Question: I'm having a particular issue that I was able to zero in on with a particular structure, and I'm not entirely sure why.
Here's the situation: designing a site that is served specifically to iPads, so I do most of my development in Windows Safari (other browsers don't matter). jQTouch generally creates pages of '<ul>''s with '<li>' items for each, so my forms contain all of these. The particular issue I am having is that when I have a '<ul>' block outside of a '<form>' tag, it displays correctly (as in, it stretches the '<ul>' to match whatever height it's contents takes). An easy way to visually check this is to see the background color of the '<ul>'. However, whenever I put it into a 'form' tag, the '<ul>' can no longer tell the height of its contents, and Safari assigns it 'height: 0px' (in the first instance, its assigned a pixel amount that is calculated with its contents' heights, == correct)
Tried to pull out only the important HTML tags and CSS styling in the example - copied the composite CSS that Safari was applying to each tag in order to show precisely what my application is generating across all classes etc., and uses purposefully vague selectors for the example:
CSS:
'''
div {
-webkit-box-flex: 1;
-webkit-box-orient: vertical;
-webkit-transform: matrix(1, 0, 0, 1, 0, 0);
-webkit-user-select: none;
background-color: #DADFE3;
background-image: -webkit-repeating-linear-gradient(left, transparent, transparent 1px, #D4DADF 1px, #D4DADF 7px);
bottom: auto;
display: -webkit-box;
font-family: 'Helvetica Neue', Helvetica;
left: 0px;
margin-bottom: 0px;
margin-left: 0px;
margin-right: 0px;
margin-top: 0px;
min-height: 100%;
overflow-x: hidden;
padding-bottom: 0px;
padding-left: 0px;
padding-right: 0px;
padding-top: 0px;
position: absolute;
right: auto;
top: 0px;
width: 1406px;
z-index: 10;
}
form {
-webkit-margin-after-collapse: separate;
-webkit-margin-before-collapse: separate;
-webkit-user-select: none;
bottom: auto;
display: inline-block;
font-family: 'Helvetica Neue', Helvetica;
height: 671px;
left: auto;
margin-bottom: 0px;
margin-left: 0px;
margin-right: 0px;
margin-top: 0px;
padding-bottom: 0px;
padding-left: 0px;
padding-right: 0px;
padding-top: 0px;
position: static;
right: auto;
top: auto;
width: 1406px;
}
ul {
-webkit-box-shadow: rgba(255, 255, 255, 0.148438) 0px 1px 0px 0px;
-webkit-margin-after-collapse: separate;
-webkit-margin-before-collapse: separate;
-webkit-user-select: none;
background-color: maroon;
border-bottom-color: #CACFD6;
border-bottom-left-radius: 8px;
border-bottom-right-radius: 8px;
border-bottom-style: solid;
border-bottom-width: 1px;
border-left-color: #CACFD6;
border-left-style: solid;
border-left-width: 1px;
border-right-color: #CACFD6;
border-right-style: solid;
border-right-width: 1px;
border-top-color: #CACFD6;
border-top-left-radius: 8px;
border-top-right-radius: 8px;
border-top-style: solid;
border-top-width: 1px;
bottom: auto;
box-shadow: rgba(255, 255, 255, 0.148438) 0px 1px 0px 0px;
color: gray;
display: block;
font-family: 'Helvetica Neue', Helvetica;
font-size: 18px;
font-style: normal;
font-variant: normal;
font-weight: bold;
left: auto;
line-height: normal;
list-style-type: disc;
margin-bottom: 0px;
margin-left: 0px;
margin-right: 0px;
margin-top: 10px;
padding-bottom: 0px;
padding-left: 0px;
padding-right: 0px;
padding-top: 0px;
position: static;
right: auto;
text-shadow: white 0px 1px 0px;
top: auto;
width: 1335px;
clear: both;
}
li {
width: 40%;
float: left;
display: inline-block;
height: 30px;
}
'''
HTML:
'''
<html>
<head>
<title>Test</title>
<style type="text/css">
/* CSS above here */
</style>
</head>
<body>
<div>
<form action="/some/action" method="GET">
<ul>
<li>Some items</li>
<li>Some items</li>
<li>Some items</li>
<li>Some items</li>
<li>Some items</li>
<li>Some items</li>
</ul>
</form>
<ul>
<li>Some items</li>
<li>Some items</li>
<li>Some items</li>
<li>Some items</li>
<li>Some items</li>
<li>Some items</li>
</ul>
</div>
</body>
</html>
'''
I can attempt to provide more information if needed - but putting together the above code in Safari (Win) will replicate the issue: UL inside of form has no height, UL outside does.
: To quickly show what I'm seeing visually, I took a screenshot and pointed out what I'm seeing:

: Apparently this occurs the same way in Firefox. Was doing some heavy AJAX work and am more familiar with Firefox's Firebug extension for that purpose, so I checked what it looked like in Firefox and it occurs there, too. The UL has a height of 0 if its not explicitly set.
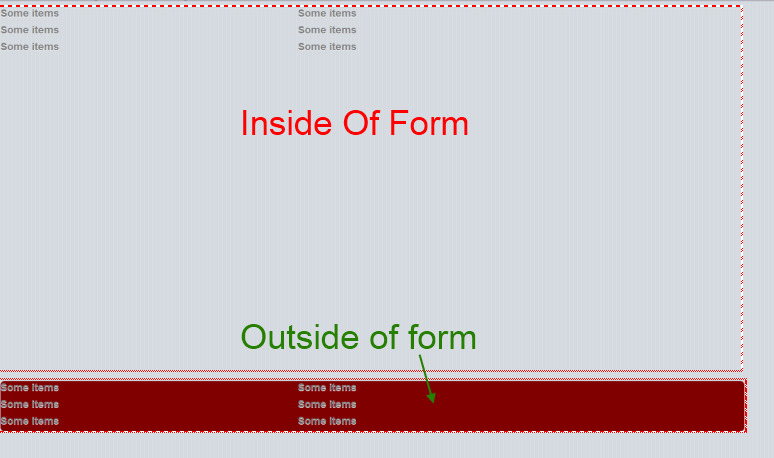
Answer: Add 'overflow:auto;' to you list of rules for the 'UL' tag, or remove the 'float:left;' rule for your 'LI' tag.
<URL> of the 'overflow:auto;' rule added.